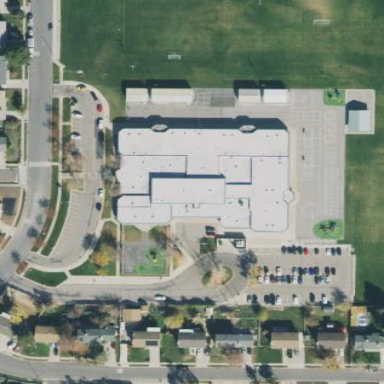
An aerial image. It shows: School.